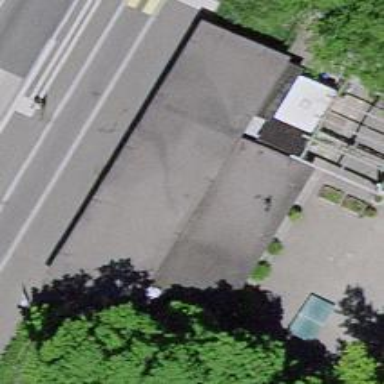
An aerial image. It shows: Kindergarten.